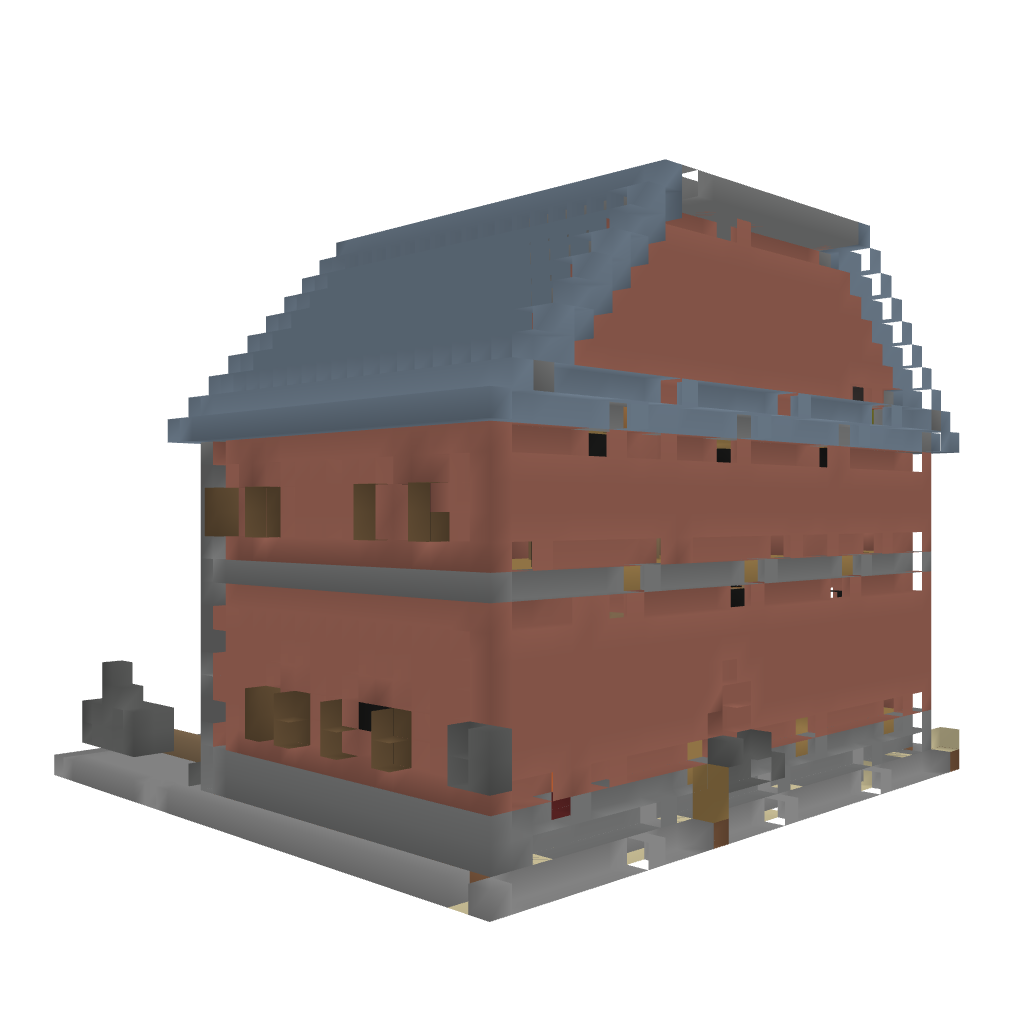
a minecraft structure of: Bender's House